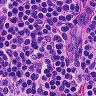
Metastatic tissue present: no